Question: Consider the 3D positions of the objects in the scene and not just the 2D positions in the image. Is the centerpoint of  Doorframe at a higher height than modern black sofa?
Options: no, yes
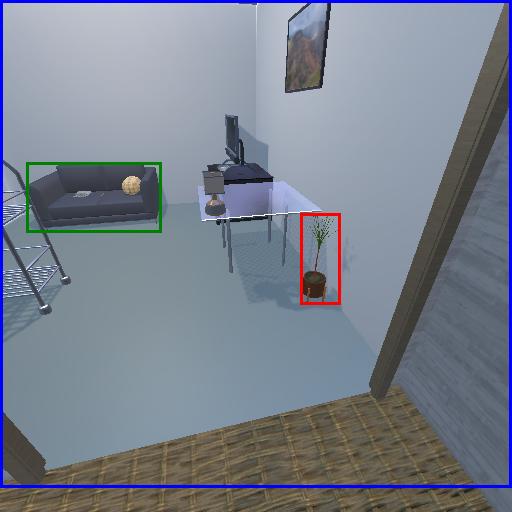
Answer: no